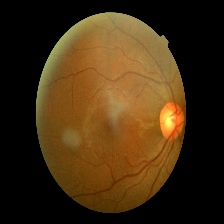
Diabetic retinopathy grade: Mild